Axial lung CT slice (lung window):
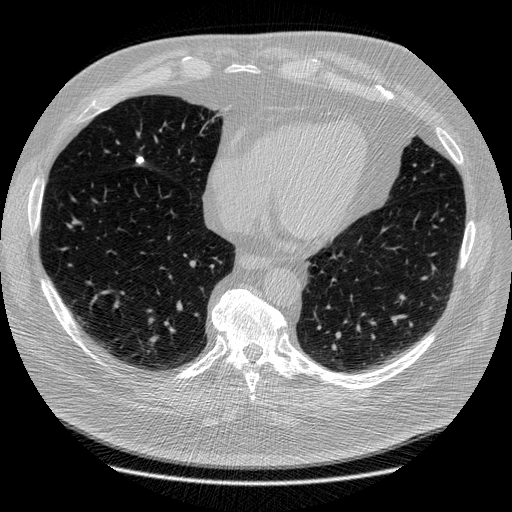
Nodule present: yes
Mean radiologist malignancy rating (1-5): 1